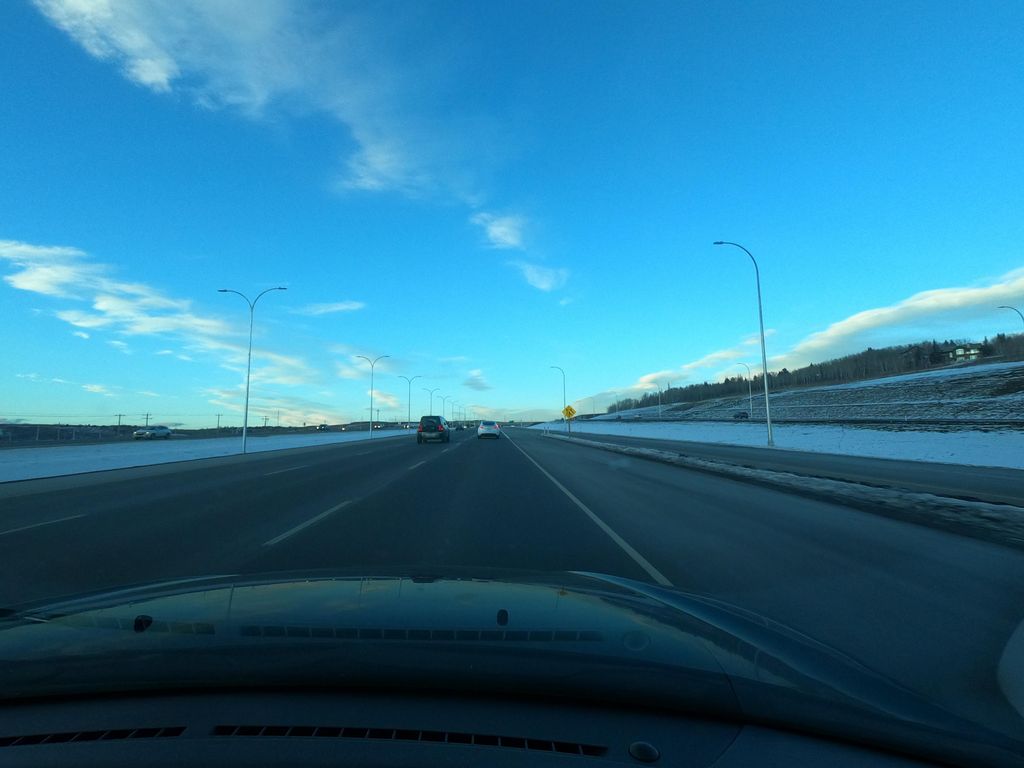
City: calgary